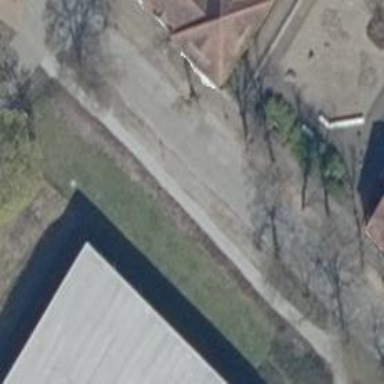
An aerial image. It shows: Residential road with asphalt surface.